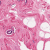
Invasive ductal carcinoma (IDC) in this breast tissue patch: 0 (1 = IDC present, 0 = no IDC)